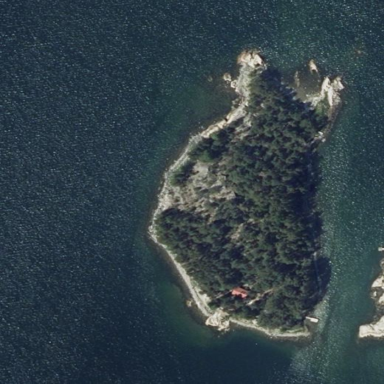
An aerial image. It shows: Islet located along the natural coastline.